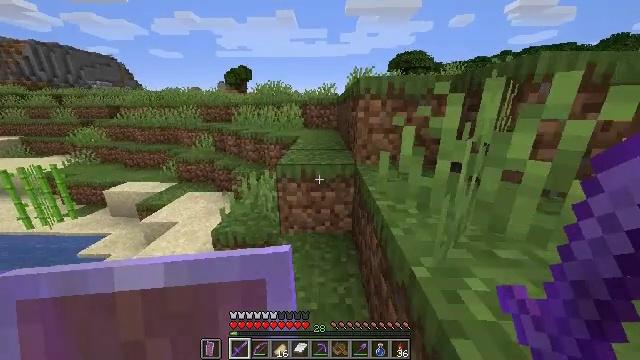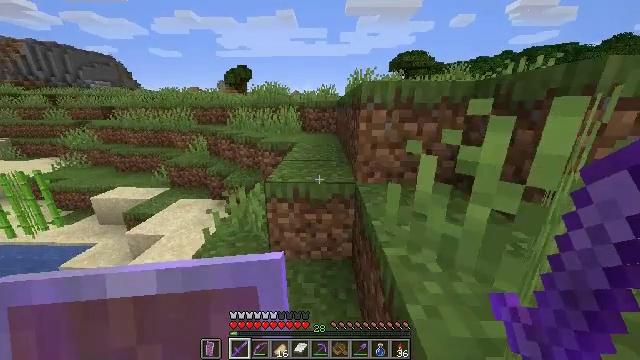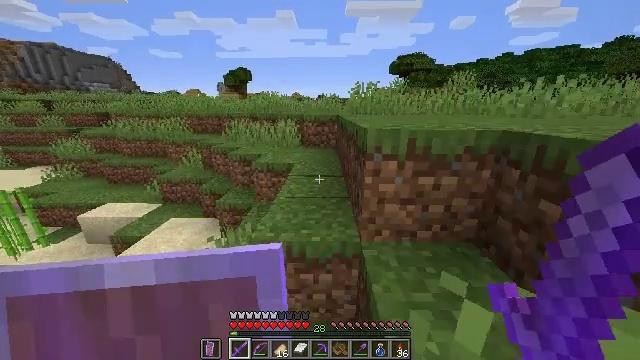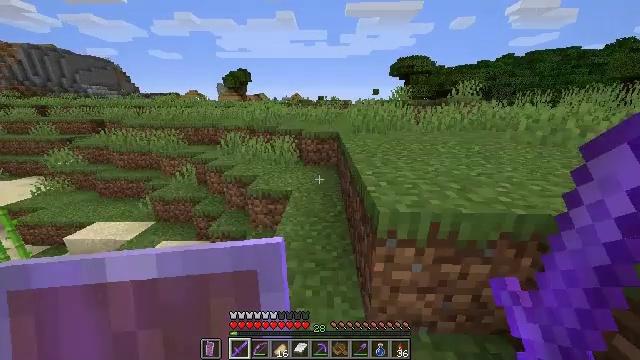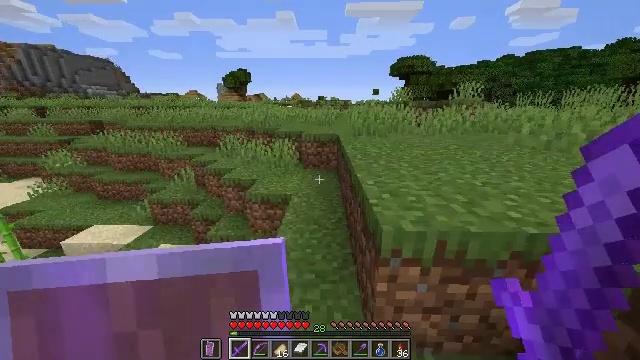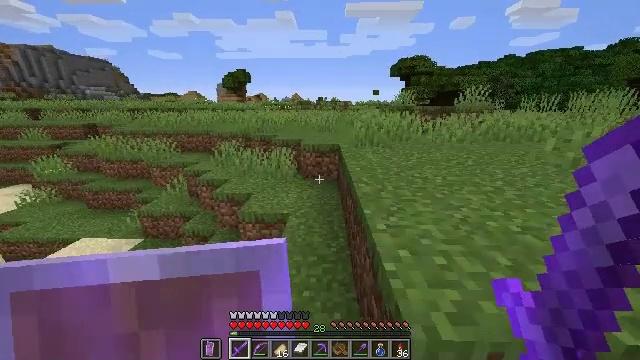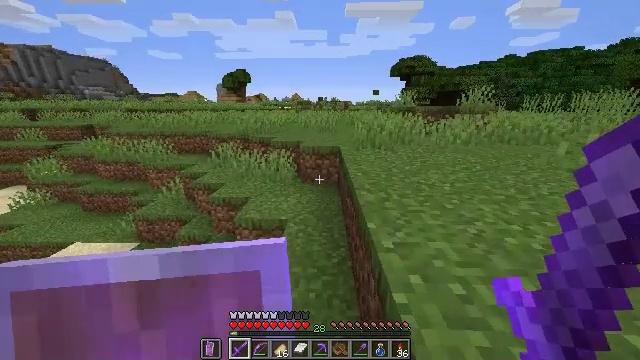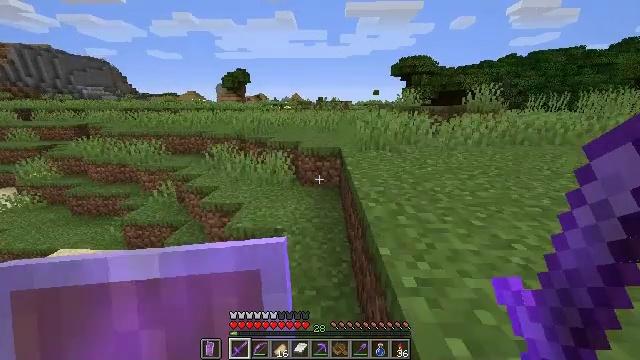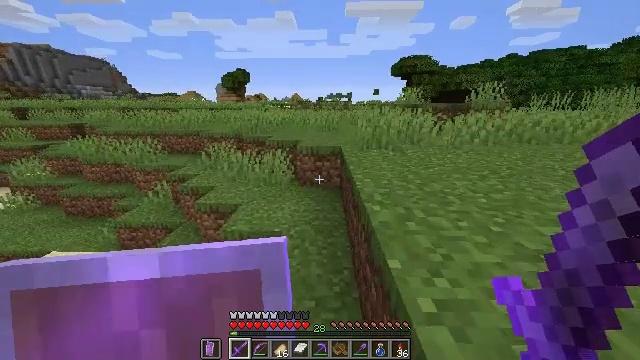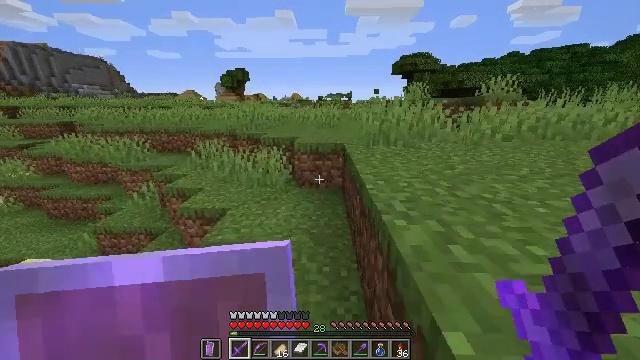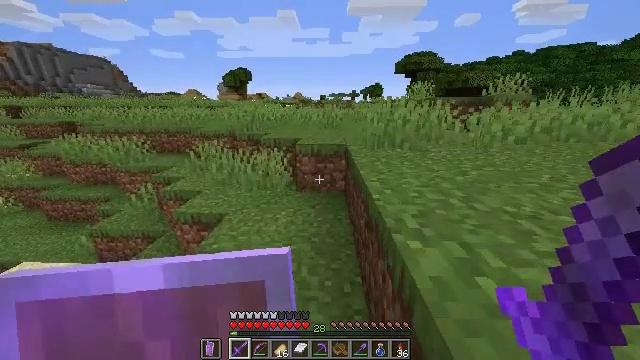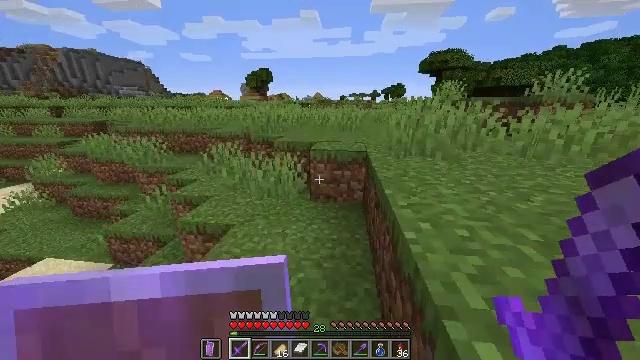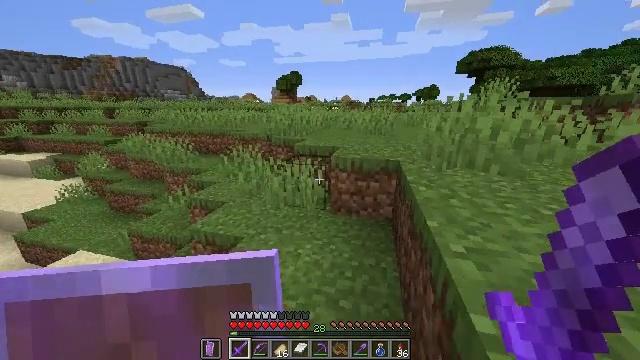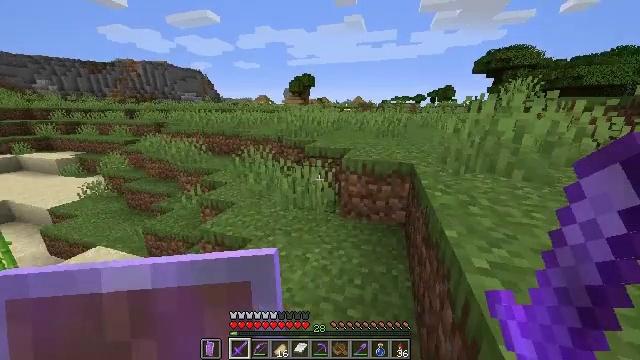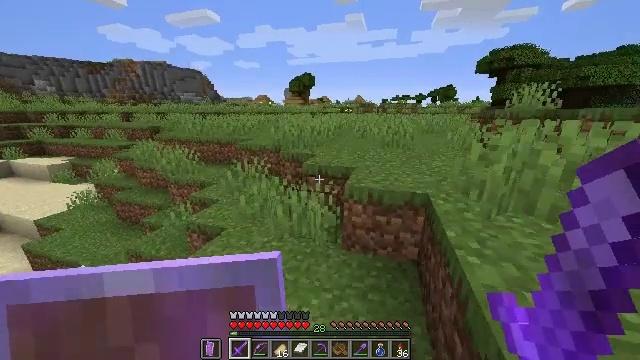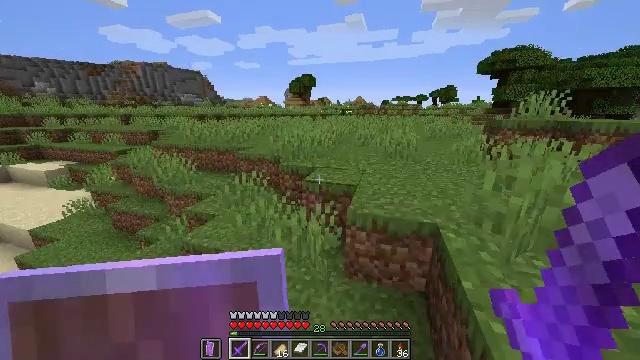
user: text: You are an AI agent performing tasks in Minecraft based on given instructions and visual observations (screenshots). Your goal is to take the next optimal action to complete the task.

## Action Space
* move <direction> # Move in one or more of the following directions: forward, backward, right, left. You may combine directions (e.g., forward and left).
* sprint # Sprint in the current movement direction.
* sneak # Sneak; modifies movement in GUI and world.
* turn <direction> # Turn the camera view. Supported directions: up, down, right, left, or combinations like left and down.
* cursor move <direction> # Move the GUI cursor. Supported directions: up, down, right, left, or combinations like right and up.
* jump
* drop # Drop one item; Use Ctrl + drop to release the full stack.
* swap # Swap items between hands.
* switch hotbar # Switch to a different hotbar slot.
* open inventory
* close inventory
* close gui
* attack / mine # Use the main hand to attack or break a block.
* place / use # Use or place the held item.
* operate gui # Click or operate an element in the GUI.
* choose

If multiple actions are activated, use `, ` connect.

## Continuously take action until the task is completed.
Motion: motion action
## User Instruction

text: Collect some oak leaves.
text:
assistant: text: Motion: move forward, sprint, jump
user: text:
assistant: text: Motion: move forward, sprint, jump
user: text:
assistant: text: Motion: move forward, sprint, jump
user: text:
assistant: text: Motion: move forward, sprint, jump
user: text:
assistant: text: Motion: move forward, sprint, jump
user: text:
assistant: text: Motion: move forward, sprint
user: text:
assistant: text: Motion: move forward, sprint
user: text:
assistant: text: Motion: move forward, sprint
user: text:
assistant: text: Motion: move forward, sprint
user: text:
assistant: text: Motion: move forward, sprint
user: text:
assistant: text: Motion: move forward, sprint, turn left
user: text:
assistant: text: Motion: move forward, sprint, turn left
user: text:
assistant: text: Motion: move forward, sprint, turn left
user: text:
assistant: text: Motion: move forward, sprint, jump
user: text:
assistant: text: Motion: move forward, sprint, jump
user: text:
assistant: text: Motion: move forward, sprint, jump
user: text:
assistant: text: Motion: move forward, sprint, jump
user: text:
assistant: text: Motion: move forward, sprint, jump
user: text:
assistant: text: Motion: move forward, sprint, jump
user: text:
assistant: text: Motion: move forward, sprint, jump
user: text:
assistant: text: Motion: move forward, sprint
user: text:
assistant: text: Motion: move forward, sprint
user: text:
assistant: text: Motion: move forward, sprint
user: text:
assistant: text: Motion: move forward, sprint
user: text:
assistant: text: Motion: move forward, sprint, jump
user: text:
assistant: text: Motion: move forward, sprint, jump
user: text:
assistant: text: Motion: move forward, sprint, jump
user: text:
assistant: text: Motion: move forward, sprint, jump
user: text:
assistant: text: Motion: move forward, sprint, jump
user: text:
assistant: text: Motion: move forward, sprint